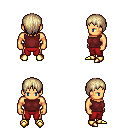
a pixel art fantasy rpg character, male body template, human, tanned skin, maroon sleeveless shirt, red pants, white blonde plain hairstyle, gold boots, four views (front, back, left, right), 2x2 character sprite sheet, small pixel art, hard edges, no anti-aliasing